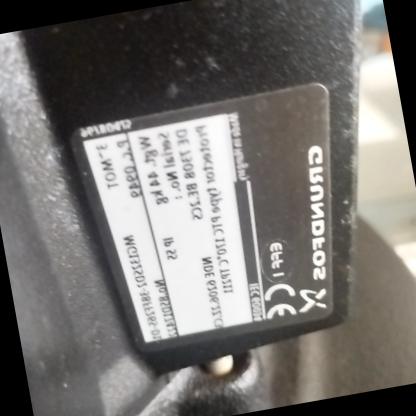
Klasa: tabliczka-znamionowa